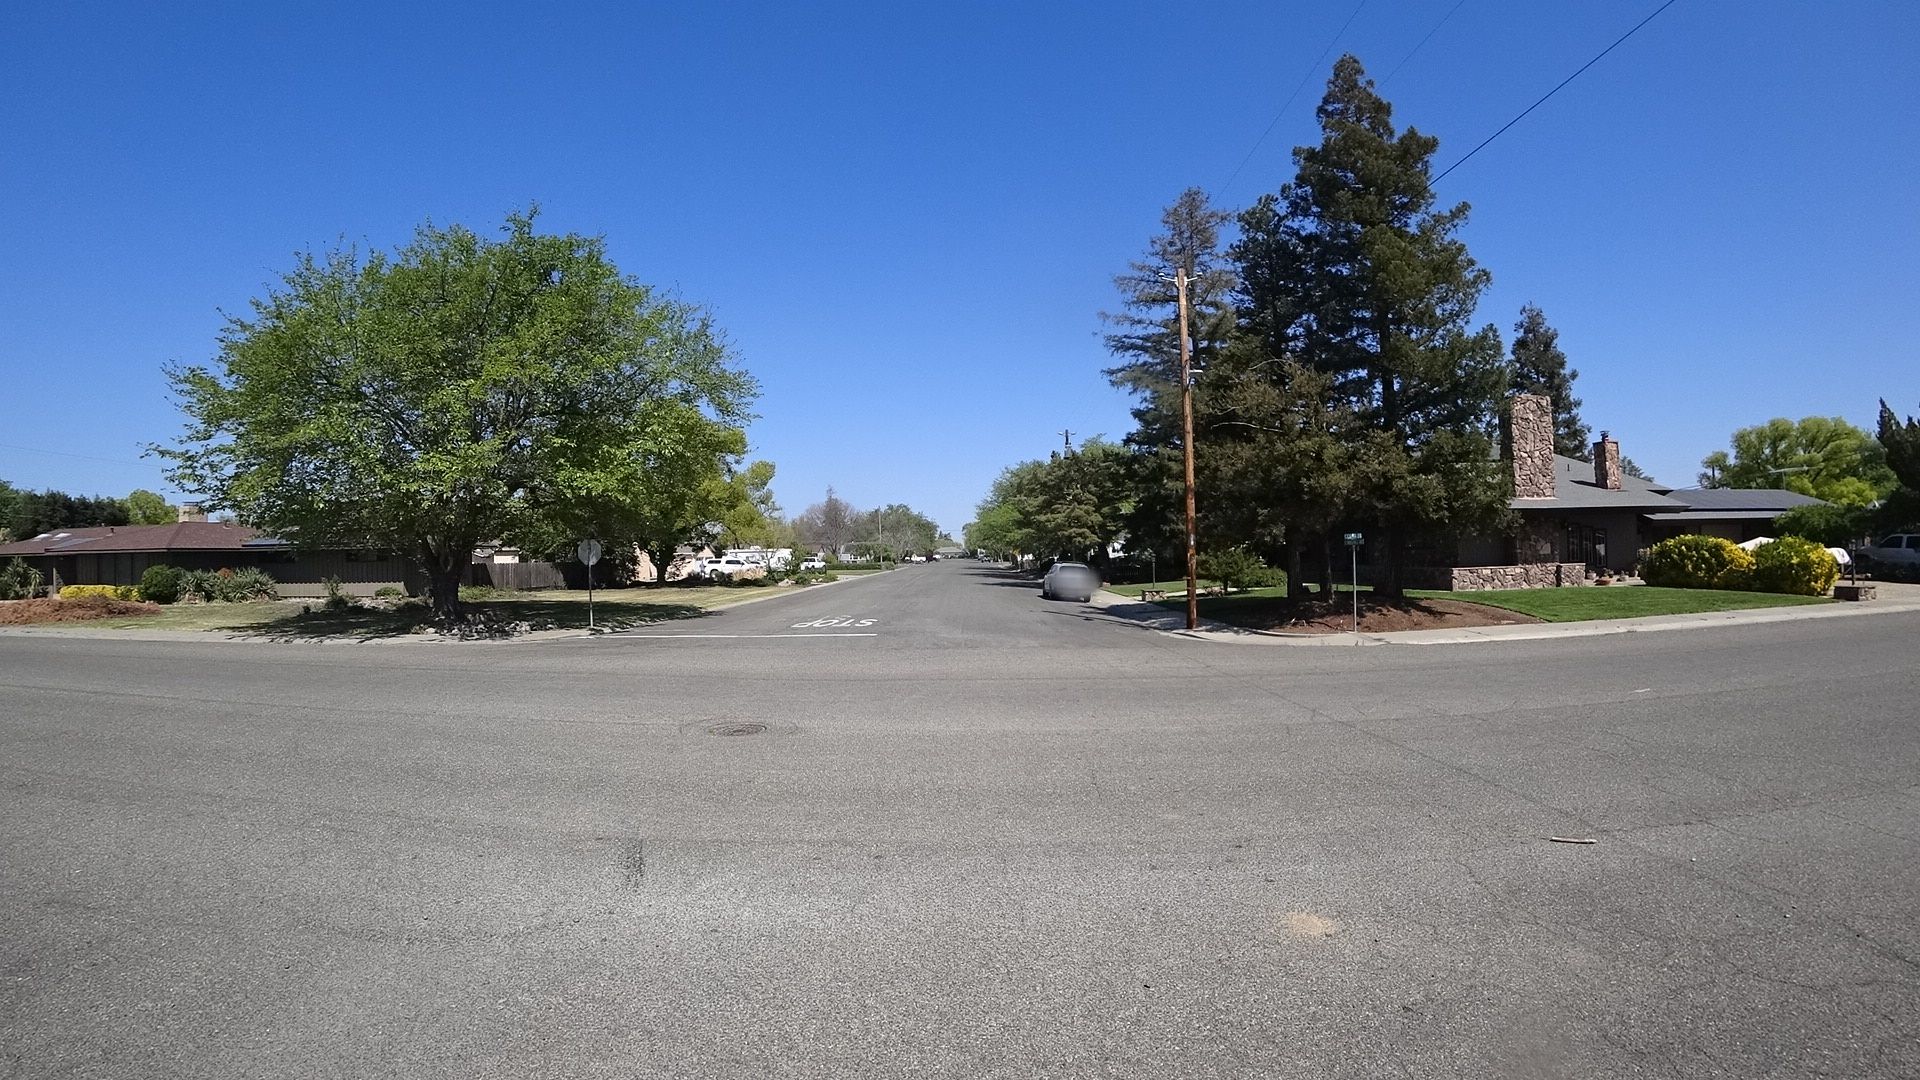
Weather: clear
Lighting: day
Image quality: good
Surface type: cycling surface
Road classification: residential
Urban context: semi-dense urban cluster
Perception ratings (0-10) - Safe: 7.8, Lively: 7.71, Beautiful: 9.38, Boring: 3.23, Depressing: 2.35, Wealthy: 8.52